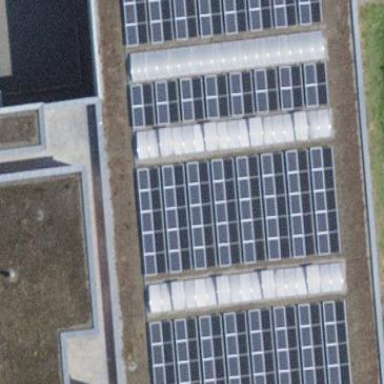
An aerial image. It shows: Solar power generator.